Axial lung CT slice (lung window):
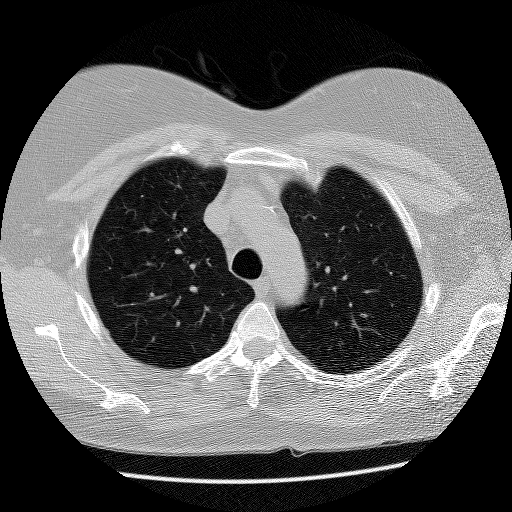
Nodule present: no